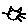
Label: cat